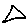
Label: triangle